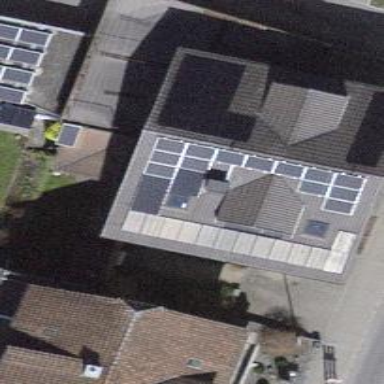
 consisting of solar photovoltaic panels."